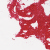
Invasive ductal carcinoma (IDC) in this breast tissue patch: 0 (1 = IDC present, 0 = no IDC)